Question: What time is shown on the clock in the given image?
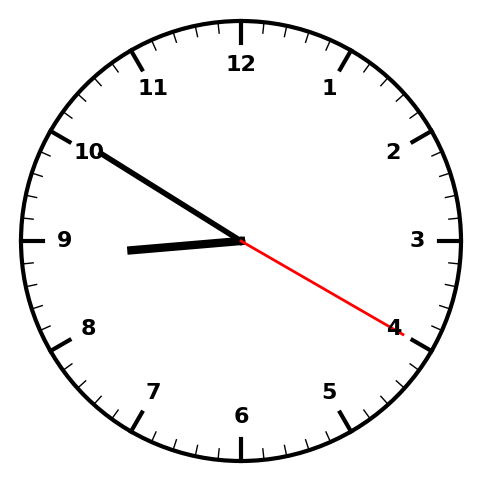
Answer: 08:50:20